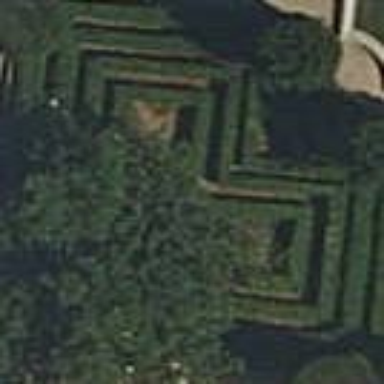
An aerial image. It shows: Garden enclosed by hedge.